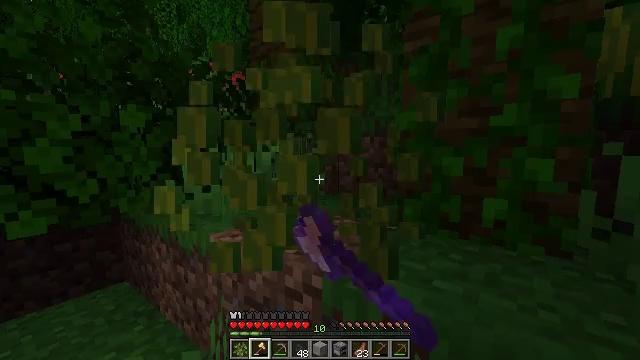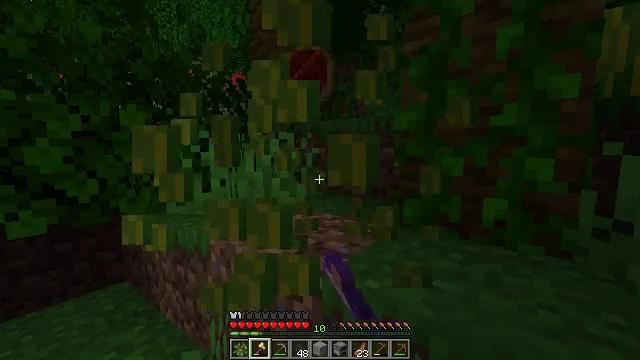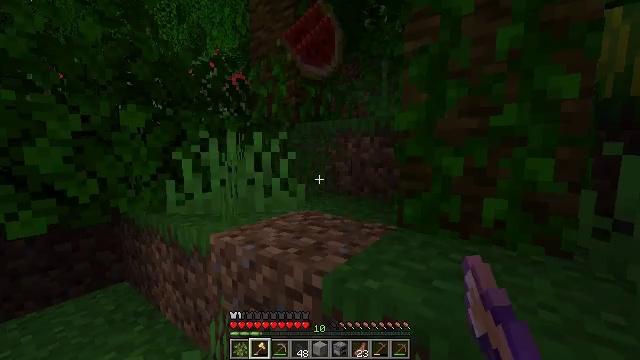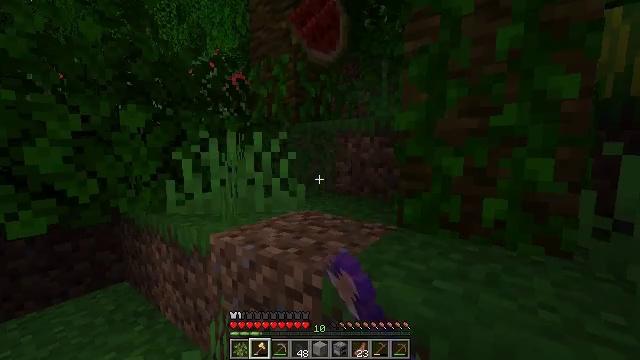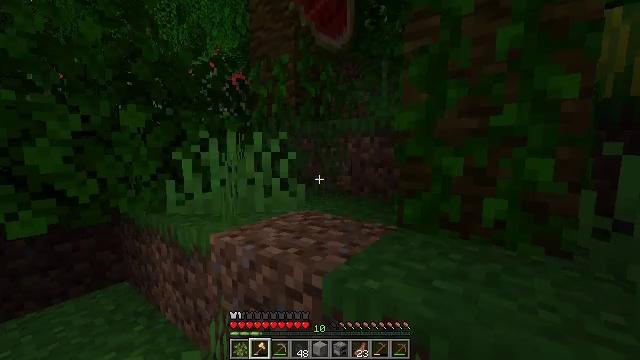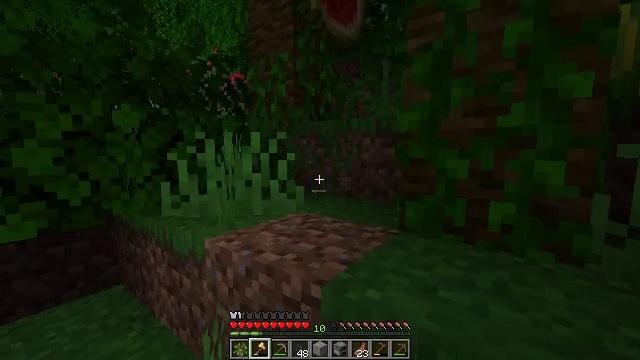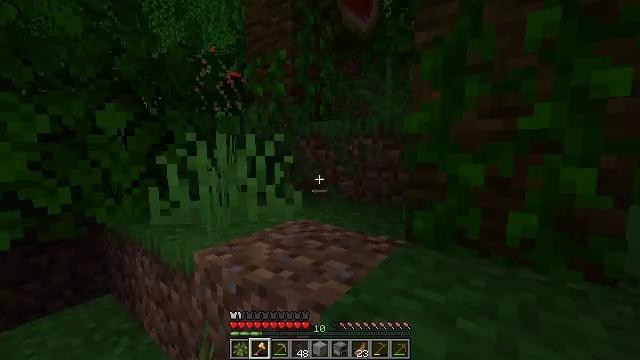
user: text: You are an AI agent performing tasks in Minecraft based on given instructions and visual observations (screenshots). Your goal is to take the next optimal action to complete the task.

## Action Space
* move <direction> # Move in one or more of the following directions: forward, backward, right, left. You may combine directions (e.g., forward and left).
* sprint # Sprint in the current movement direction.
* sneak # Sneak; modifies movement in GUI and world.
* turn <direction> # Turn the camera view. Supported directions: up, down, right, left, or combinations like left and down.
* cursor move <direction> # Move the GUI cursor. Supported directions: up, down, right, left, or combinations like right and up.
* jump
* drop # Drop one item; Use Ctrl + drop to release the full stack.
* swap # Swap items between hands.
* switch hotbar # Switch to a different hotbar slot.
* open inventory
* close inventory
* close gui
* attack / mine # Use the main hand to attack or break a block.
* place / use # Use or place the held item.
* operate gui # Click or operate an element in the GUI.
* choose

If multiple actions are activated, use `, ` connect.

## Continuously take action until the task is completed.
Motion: motion action
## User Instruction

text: Gather grass by holding the left mouse button.
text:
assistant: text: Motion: attack / mine
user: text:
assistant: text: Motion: attack / mine
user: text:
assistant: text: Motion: attack / mine
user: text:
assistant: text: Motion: attack / mine
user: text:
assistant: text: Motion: move forward
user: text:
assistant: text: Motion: move forward
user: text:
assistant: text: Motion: no_op